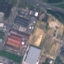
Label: Industrial